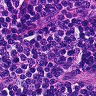
Metastatic tissue present: no